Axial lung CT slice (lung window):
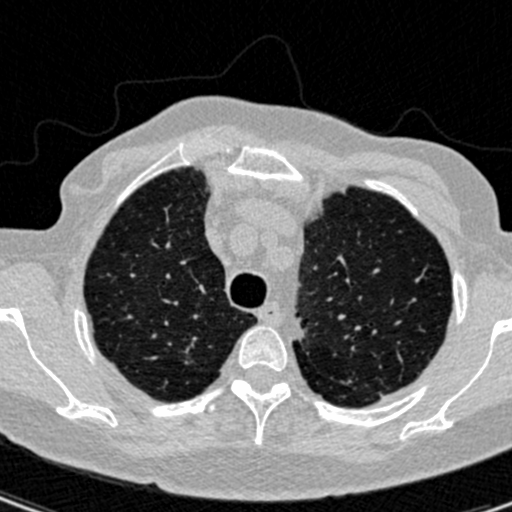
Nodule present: no